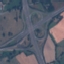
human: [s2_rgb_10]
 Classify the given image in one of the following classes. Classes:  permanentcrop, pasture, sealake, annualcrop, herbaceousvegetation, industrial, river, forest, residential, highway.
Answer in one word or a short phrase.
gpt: Highway